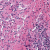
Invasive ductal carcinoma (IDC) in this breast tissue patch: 0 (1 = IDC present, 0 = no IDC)